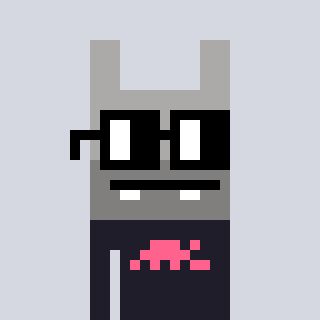
a pixel art character with square black glasses, a rabbit-shaped head and a grayscale-colored body on a cool background